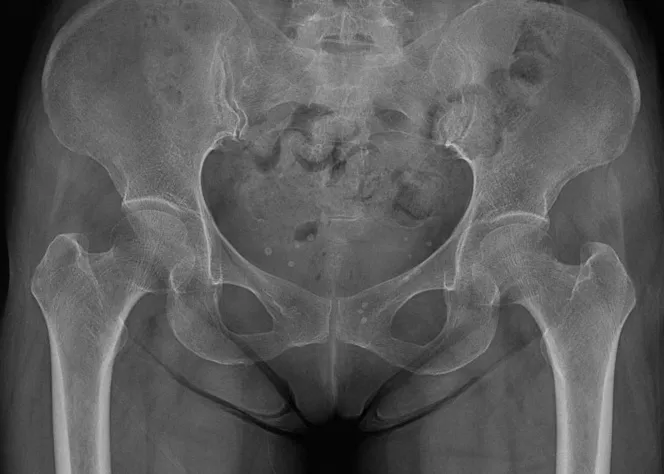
Radiographs of patient's pelvis showed no evidence of fractures on Lt. hip.
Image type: radiology (x_ray)